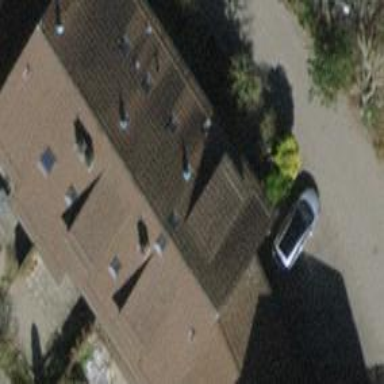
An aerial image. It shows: Building with tiled roof.